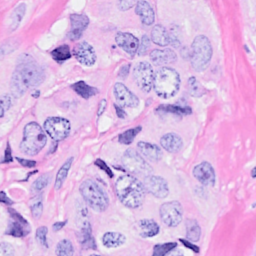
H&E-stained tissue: Breast